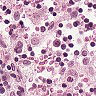
Metastatic tissue present: no